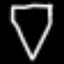
Label: diamond